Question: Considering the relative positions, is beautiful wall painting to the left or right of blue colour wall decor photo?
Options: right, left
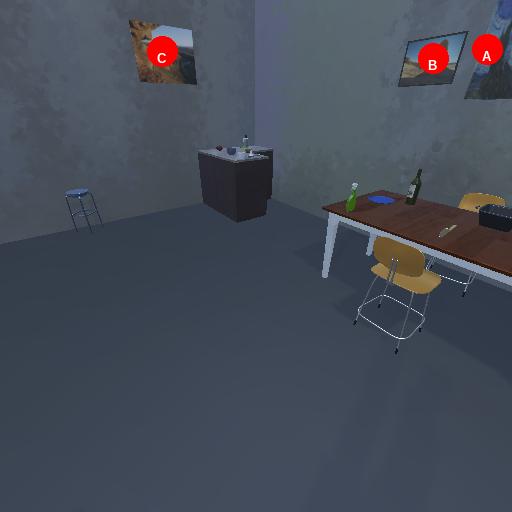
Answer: right